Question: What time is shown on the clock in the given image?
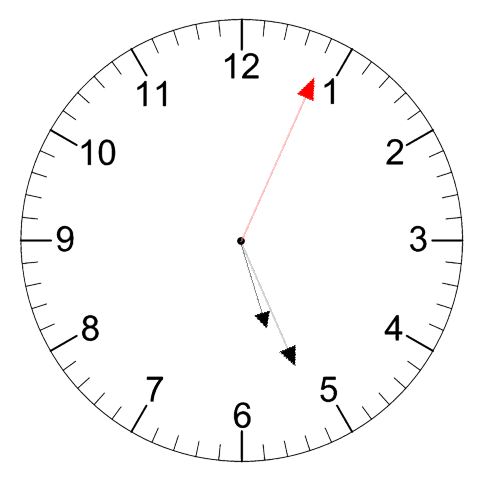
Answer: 05:26:04